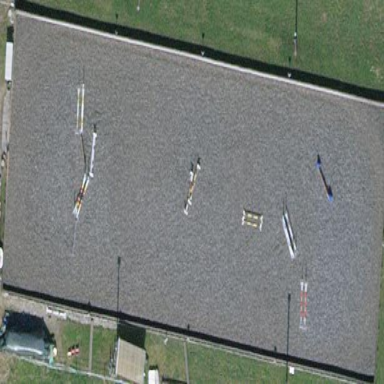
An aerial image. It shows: Equestrian pitch for leisure land use.